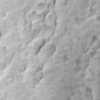
Label: not_dusty